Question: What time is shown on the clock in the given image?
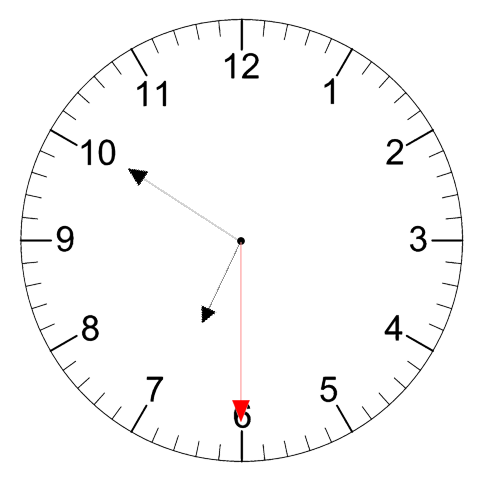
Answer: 06:50:30